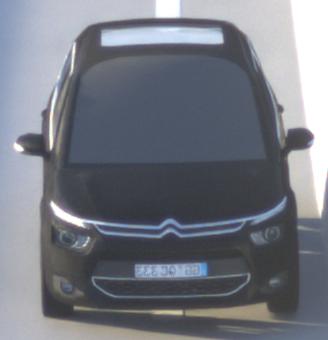
Make: Citroen
Model: Grand C4 Picasso VTi 120
Detailed model: Grand C4 Picasso (II)
Model produced from: 2013/10
Model produced until: 2015/02
Doors: 5
Color: black
Road condition: dry road
Daytime: sunrise or sunset
Contrast: low contrast